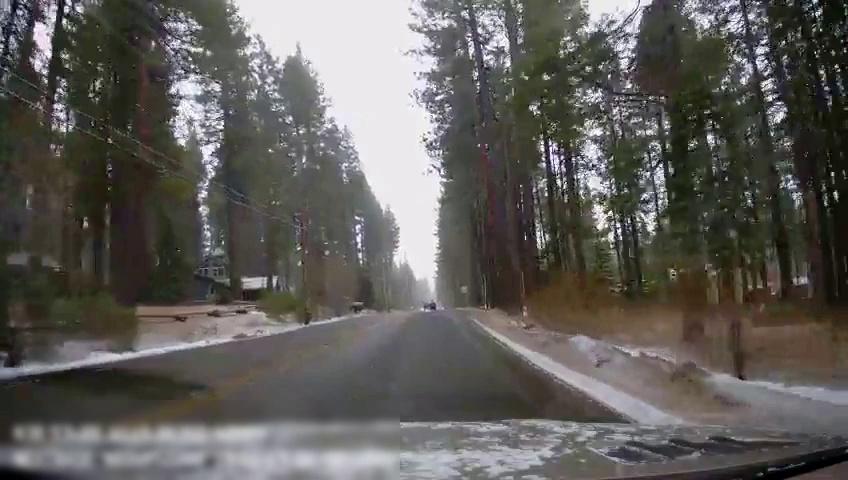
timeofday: Day
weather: Snowy
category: Drivable Space
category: Vehicles | SUV
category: Lanes | Current Lane
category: Lanes | Current Lane